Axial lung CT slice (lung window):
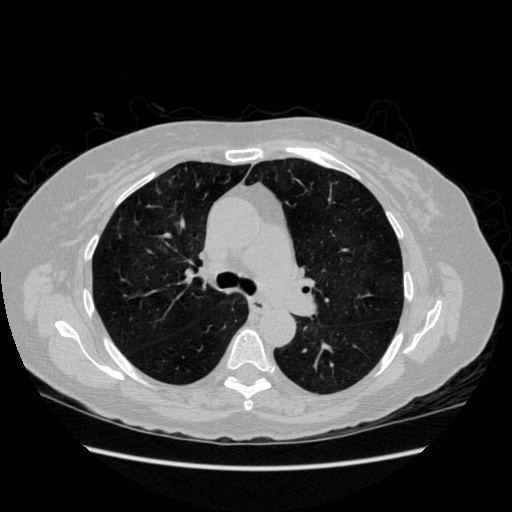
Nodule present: no